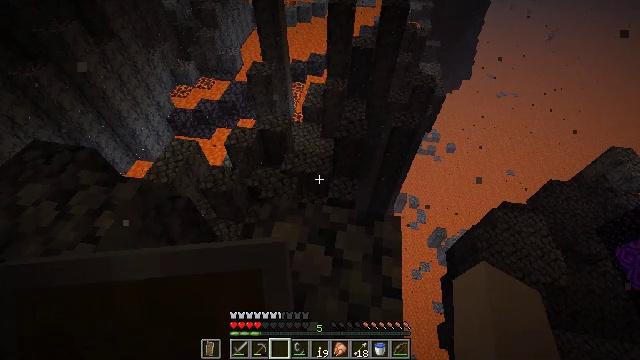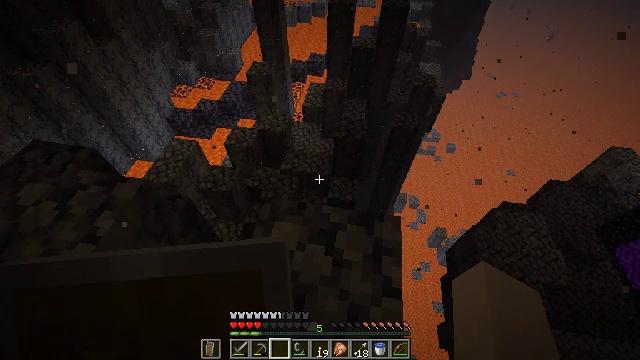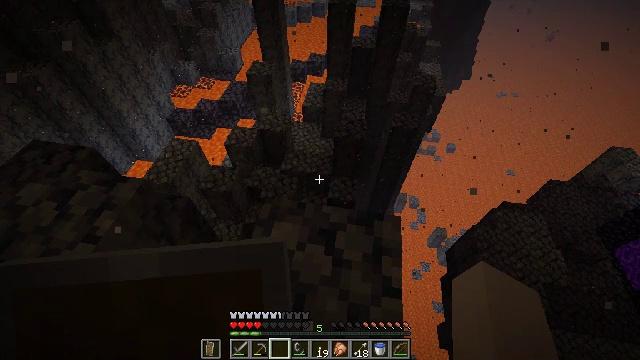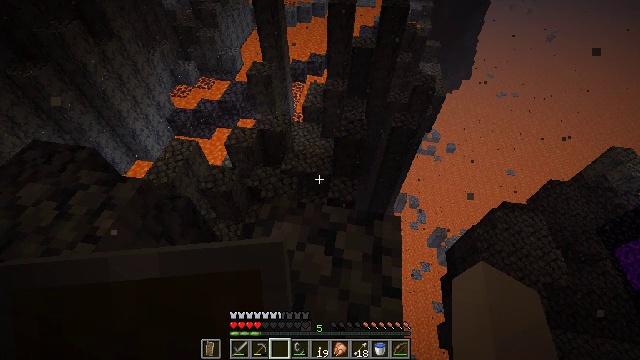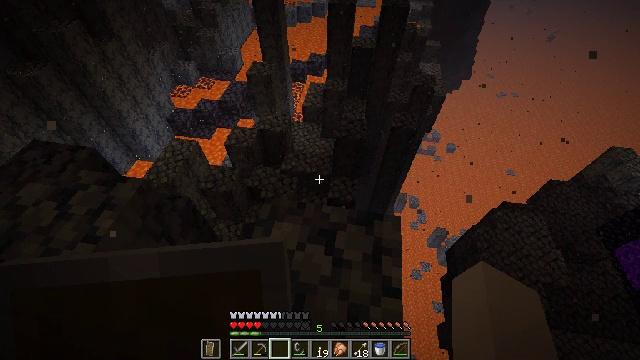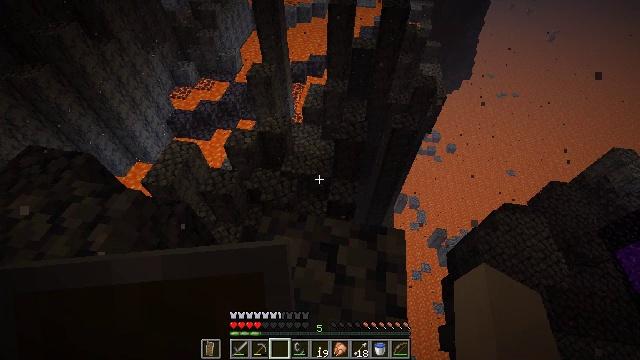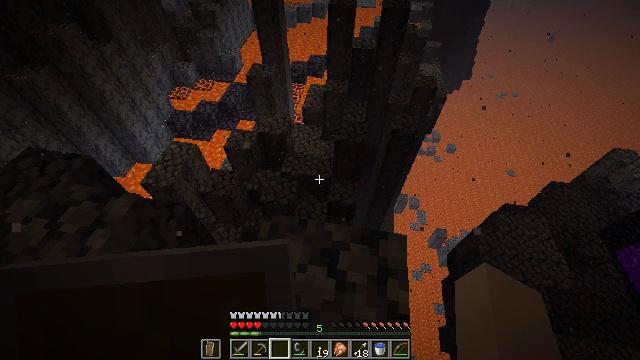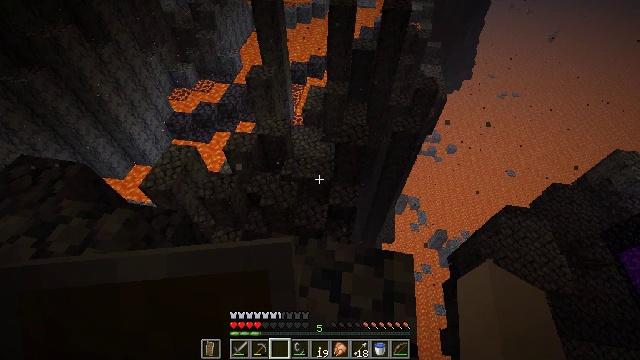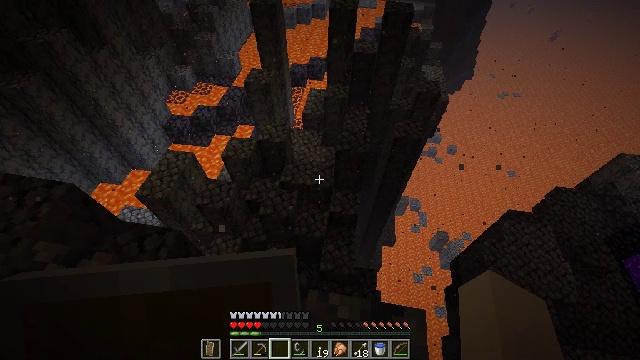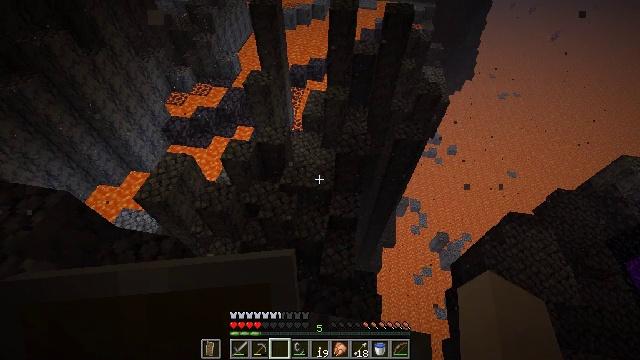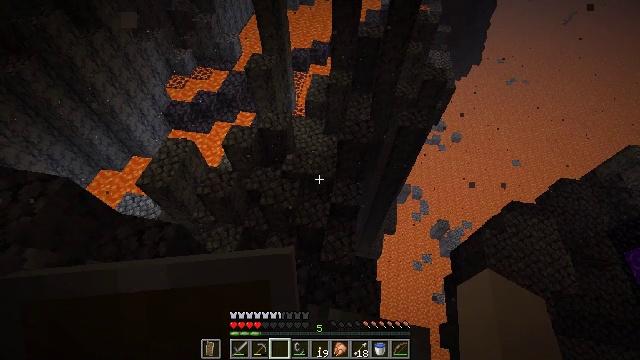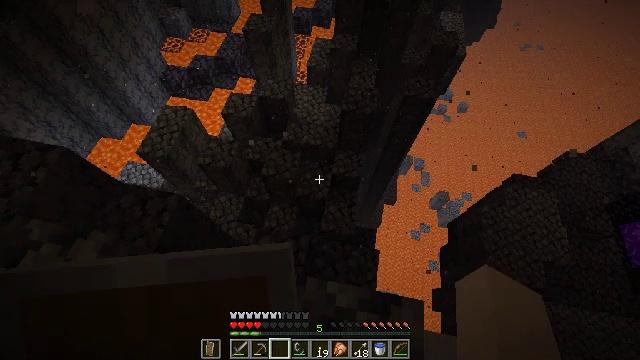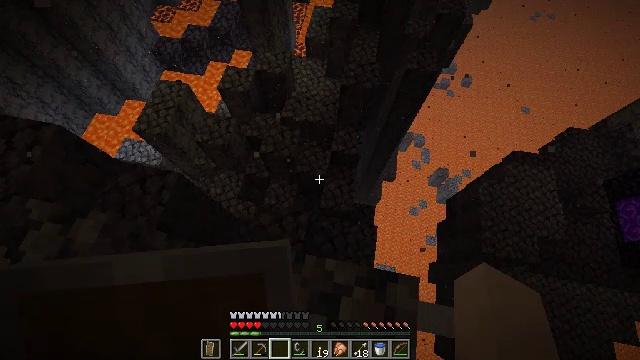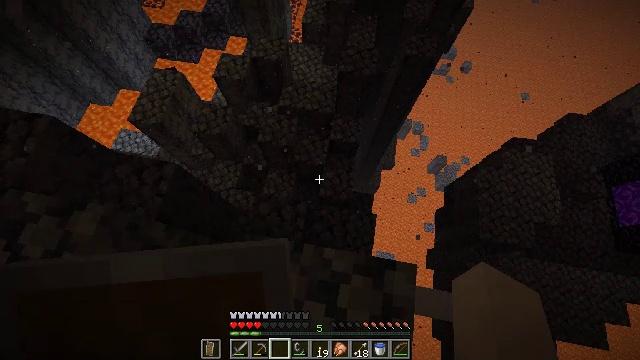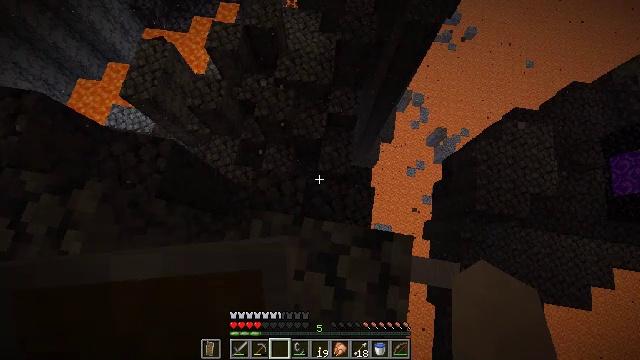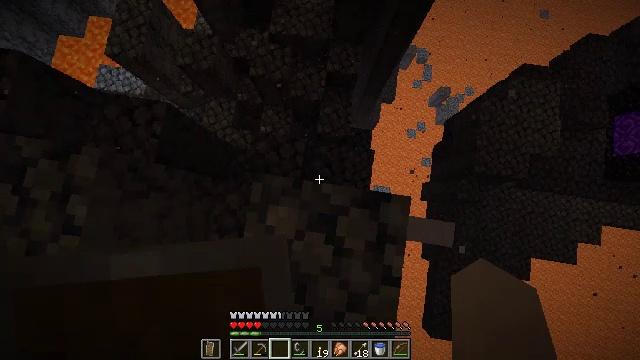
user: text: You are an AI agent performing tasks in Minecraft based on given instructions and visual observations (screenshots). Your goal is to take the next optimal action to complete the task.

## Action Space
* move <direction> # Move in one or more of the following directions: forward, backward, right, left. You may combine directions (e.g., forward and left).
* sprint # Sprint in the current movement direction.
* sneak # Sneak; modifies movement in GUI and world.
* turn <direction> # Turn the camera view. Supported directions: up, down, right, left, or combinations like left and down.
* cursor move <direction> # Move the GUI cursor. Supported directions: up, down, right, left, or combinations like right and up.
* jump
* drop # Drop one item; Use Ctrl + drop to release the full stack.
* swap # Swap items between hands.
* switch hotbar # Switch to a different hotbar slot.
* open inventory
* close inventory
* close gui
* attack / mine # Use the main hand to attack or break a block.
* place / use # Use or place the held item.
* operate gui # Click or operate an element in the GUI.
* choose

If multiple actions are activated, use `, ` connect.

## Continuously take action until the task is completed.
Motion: motion action
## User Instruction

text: Collect basalt for building.
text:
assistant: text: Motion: no_op
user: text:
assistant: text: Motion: no_op
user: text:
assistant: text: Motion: no_op
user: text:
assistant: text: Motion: no_op
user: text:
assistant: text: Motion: move forward
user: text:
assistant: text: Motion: move forward
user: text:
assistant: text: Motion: move forward
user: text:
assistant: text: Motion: move forward
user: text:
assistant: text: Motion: no_op
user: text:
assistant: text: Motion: turn down
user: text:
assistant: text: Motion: turn down
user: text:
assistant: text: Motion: turn down
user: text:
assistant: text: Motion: turn down
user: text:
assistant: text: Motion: turn down
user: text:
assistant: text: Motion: turn down
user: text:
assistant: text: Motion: turn down
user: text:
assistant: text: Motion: no_op
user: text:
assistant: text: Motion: no_op
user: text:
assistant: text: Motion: no_op
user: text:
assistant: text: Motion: no_op
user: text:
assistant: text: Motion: no_op
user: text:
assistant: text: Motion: no_op
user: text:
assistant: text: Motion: no_op
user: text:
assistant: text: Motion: turn right and up
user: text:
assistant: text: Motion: turn right and up
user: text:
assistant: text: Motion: turn right and up
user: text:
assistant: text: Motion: turn right and up
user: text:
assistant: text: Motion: turn right and up
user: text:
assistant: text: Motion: turn right
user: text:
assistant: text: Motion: no_op